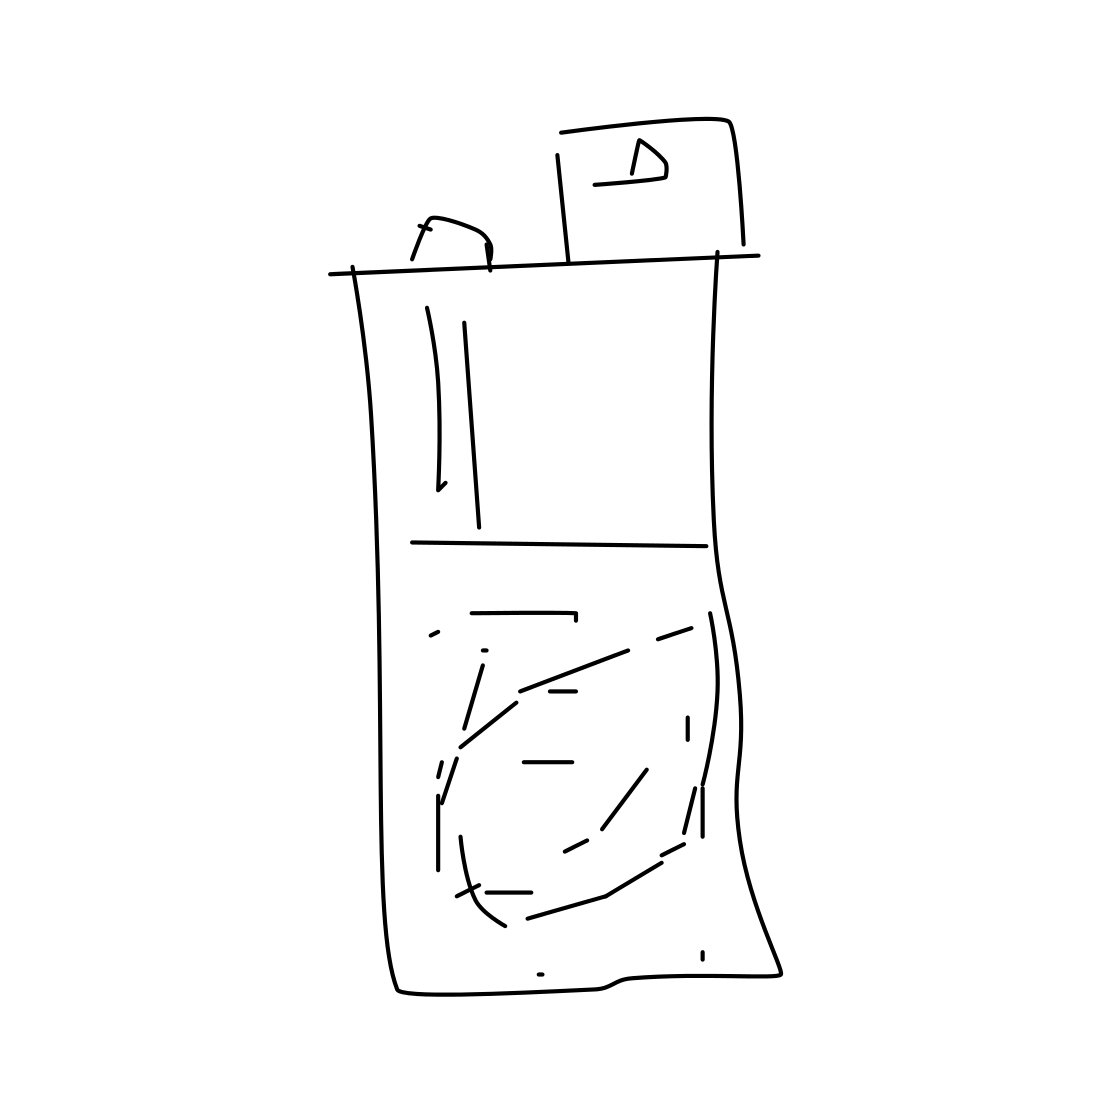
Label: lighter